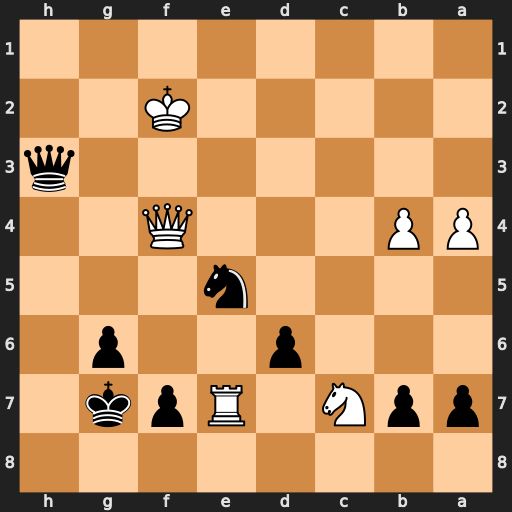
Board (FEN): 8/ppN1Rpk1/3p2p1/4n3/PP3Q2/7q/5K2/8
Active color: b
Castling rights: -
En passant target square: -
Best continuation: Nd3+ Ke2 Nxf4+